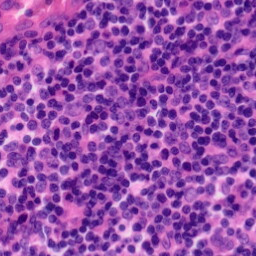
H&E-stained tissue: Tonsil